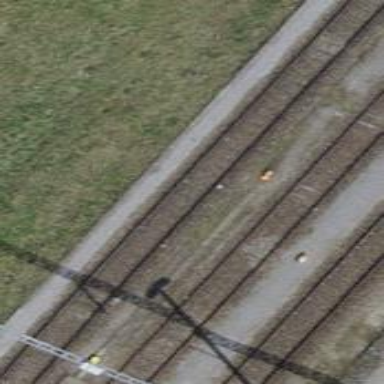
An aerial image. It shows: Railway siding with one electrified track and contact line.